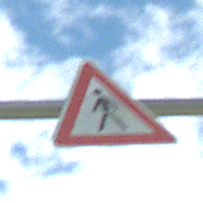
Verkehrszeichen: FussgaengerRechts
Umgebung: Outdoor, Nature
Tageszeit: Midday
Wetter: PartlyCloudy
Licht: Natural
Jahreszeit: NotSpecified
Kontrast: HighContrast